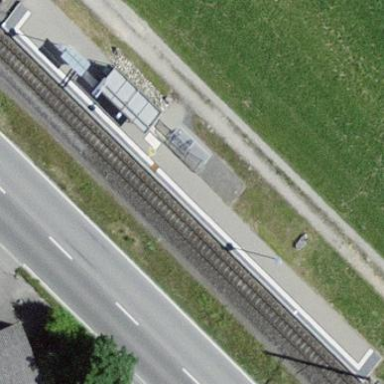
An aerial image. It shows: Platform for public transport and railway.